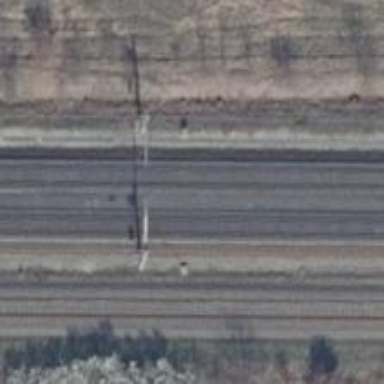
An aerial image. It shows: Milestone along the railway track with catenary mast.